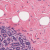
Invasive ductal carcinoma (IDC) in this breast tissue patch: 0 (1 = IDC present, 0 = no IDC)